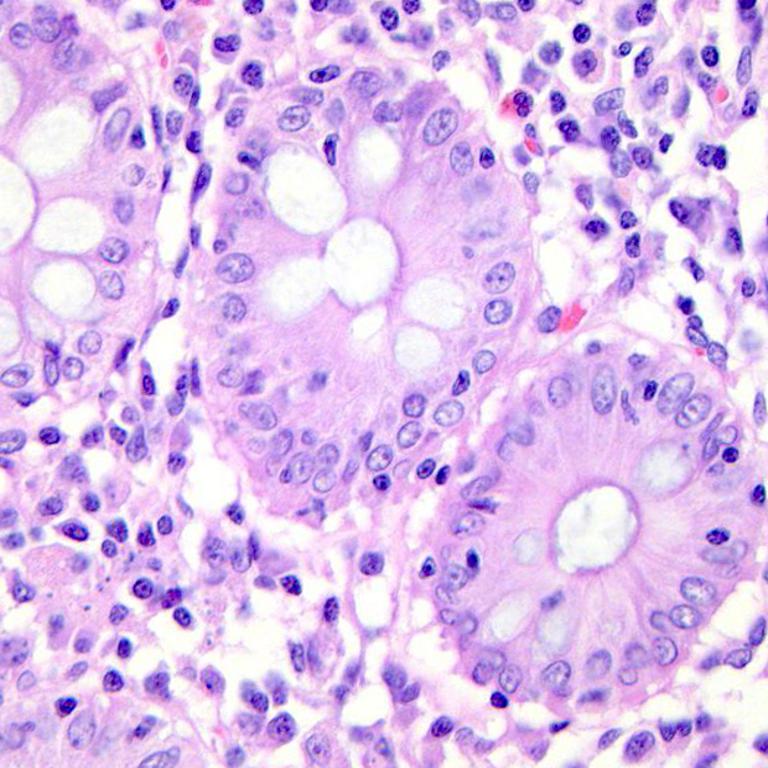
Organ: colon
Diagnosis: benign